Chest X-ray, PA view. Patient: 39 years old, sex F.
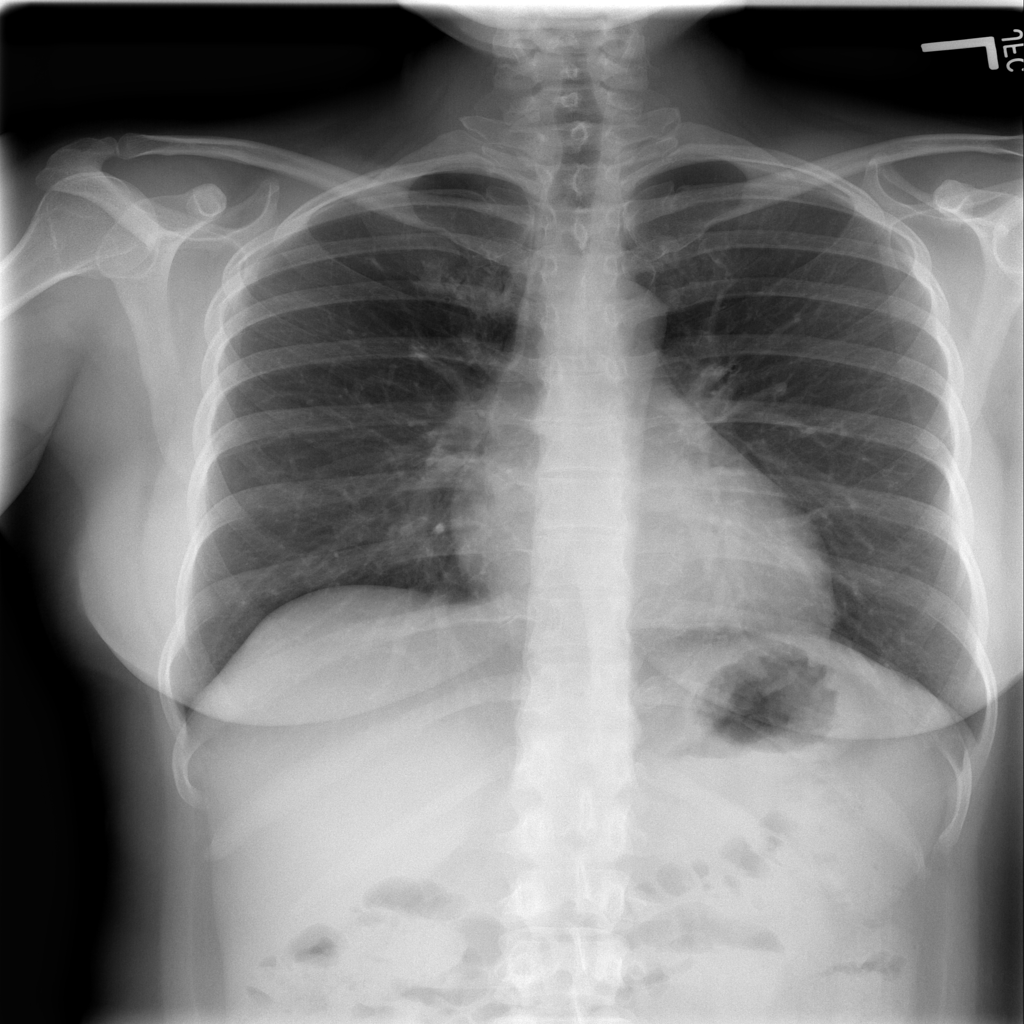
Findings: No Finding